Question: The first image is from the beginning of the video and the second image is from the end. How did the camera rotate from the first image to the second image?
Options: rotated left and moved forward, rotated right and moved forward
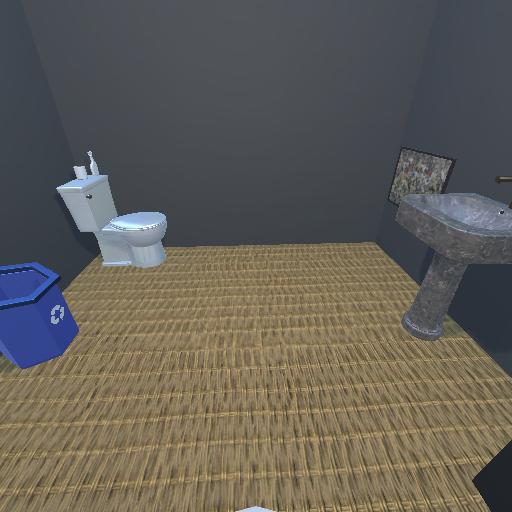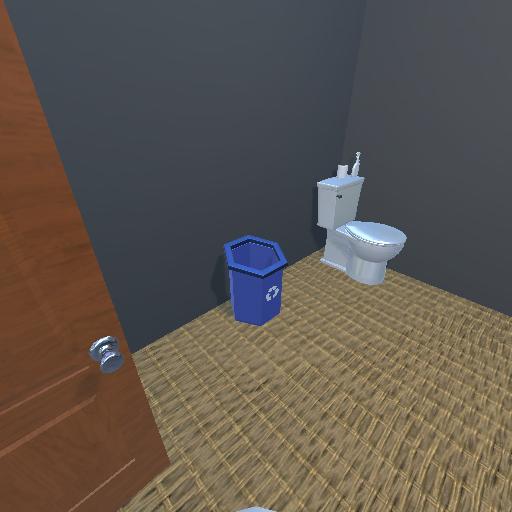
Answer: rotated left and moved forward